Field crop: tomato
Growth stage: 1
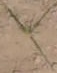
Species: cyperus